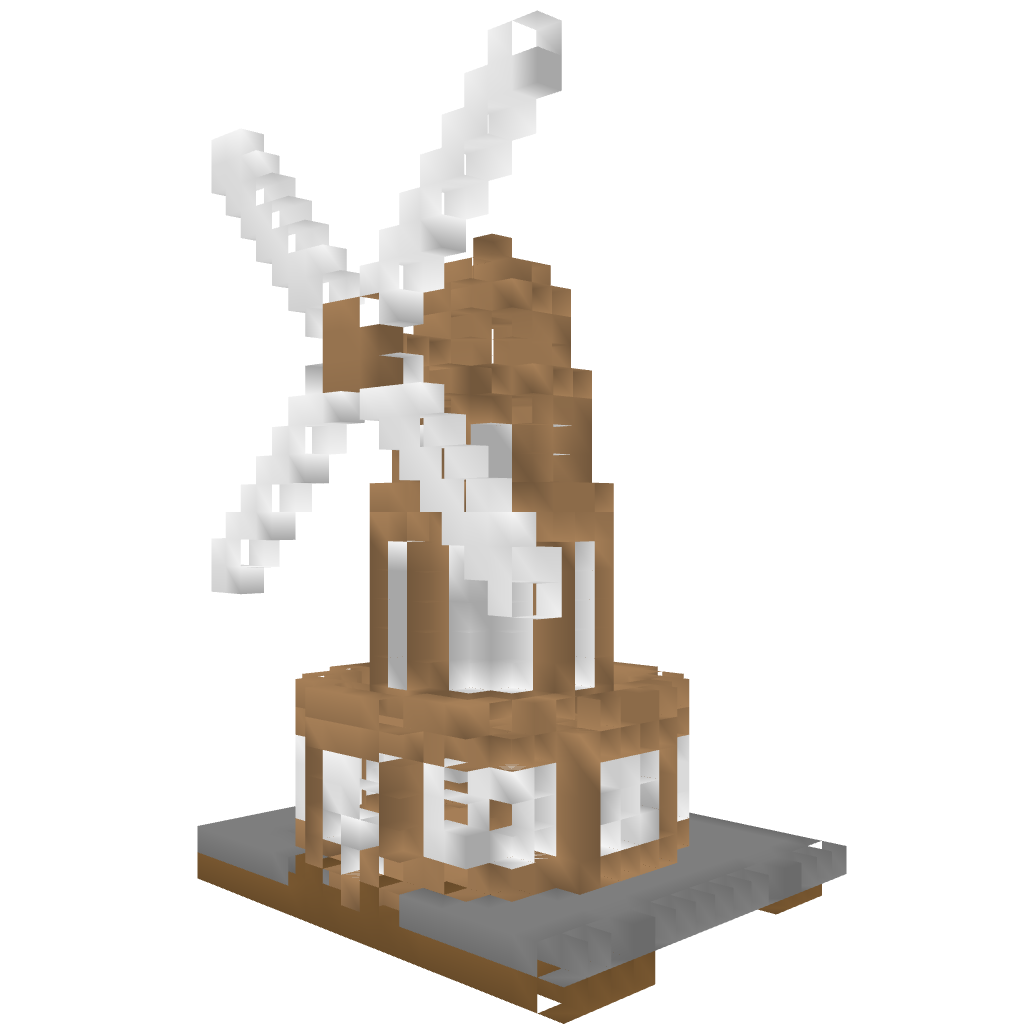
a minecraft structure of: Windmill high quality